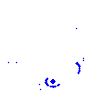
Particle: pion